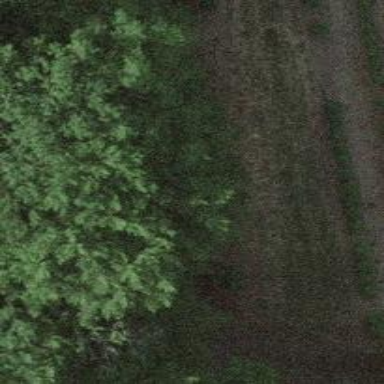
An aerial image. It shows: Unpaved track road.